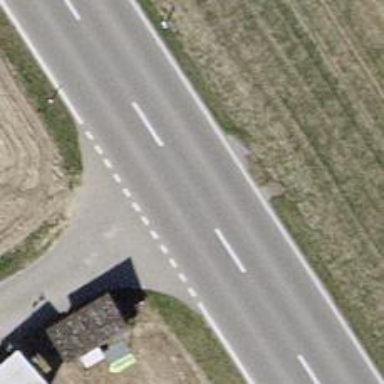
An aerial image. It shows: Asphalt track with grade1 tracktype.